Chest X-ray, PA view. Patient: 70 years old, sex M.
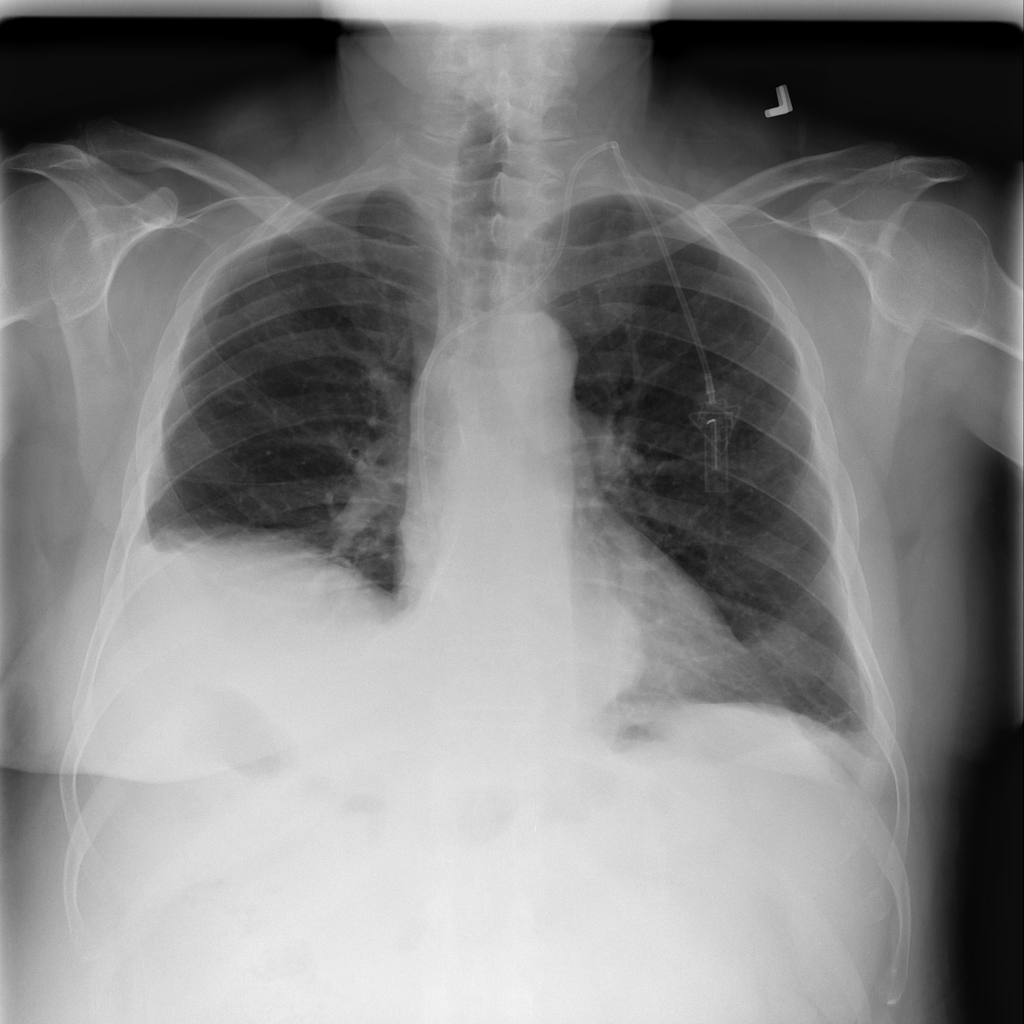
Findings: Pleural_Thickening